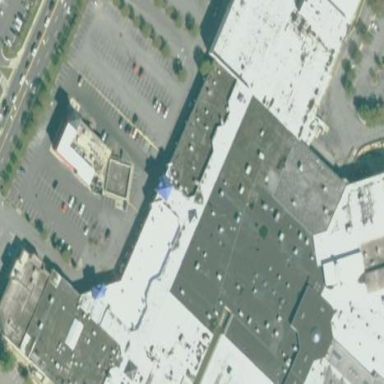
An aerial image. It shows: Retail building which is mall.